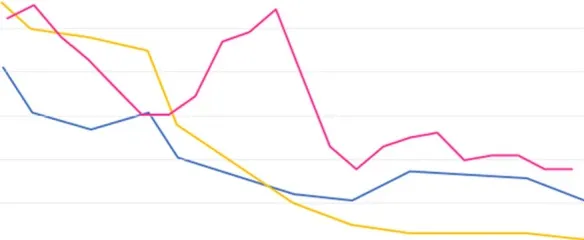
Fever, laboratory data, and course of antimicrobial drug administration.
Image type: chart (chart)